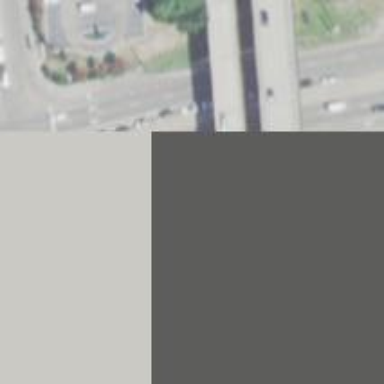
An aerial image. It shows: Bridge crossing over highway trunk expressway.